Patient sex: F
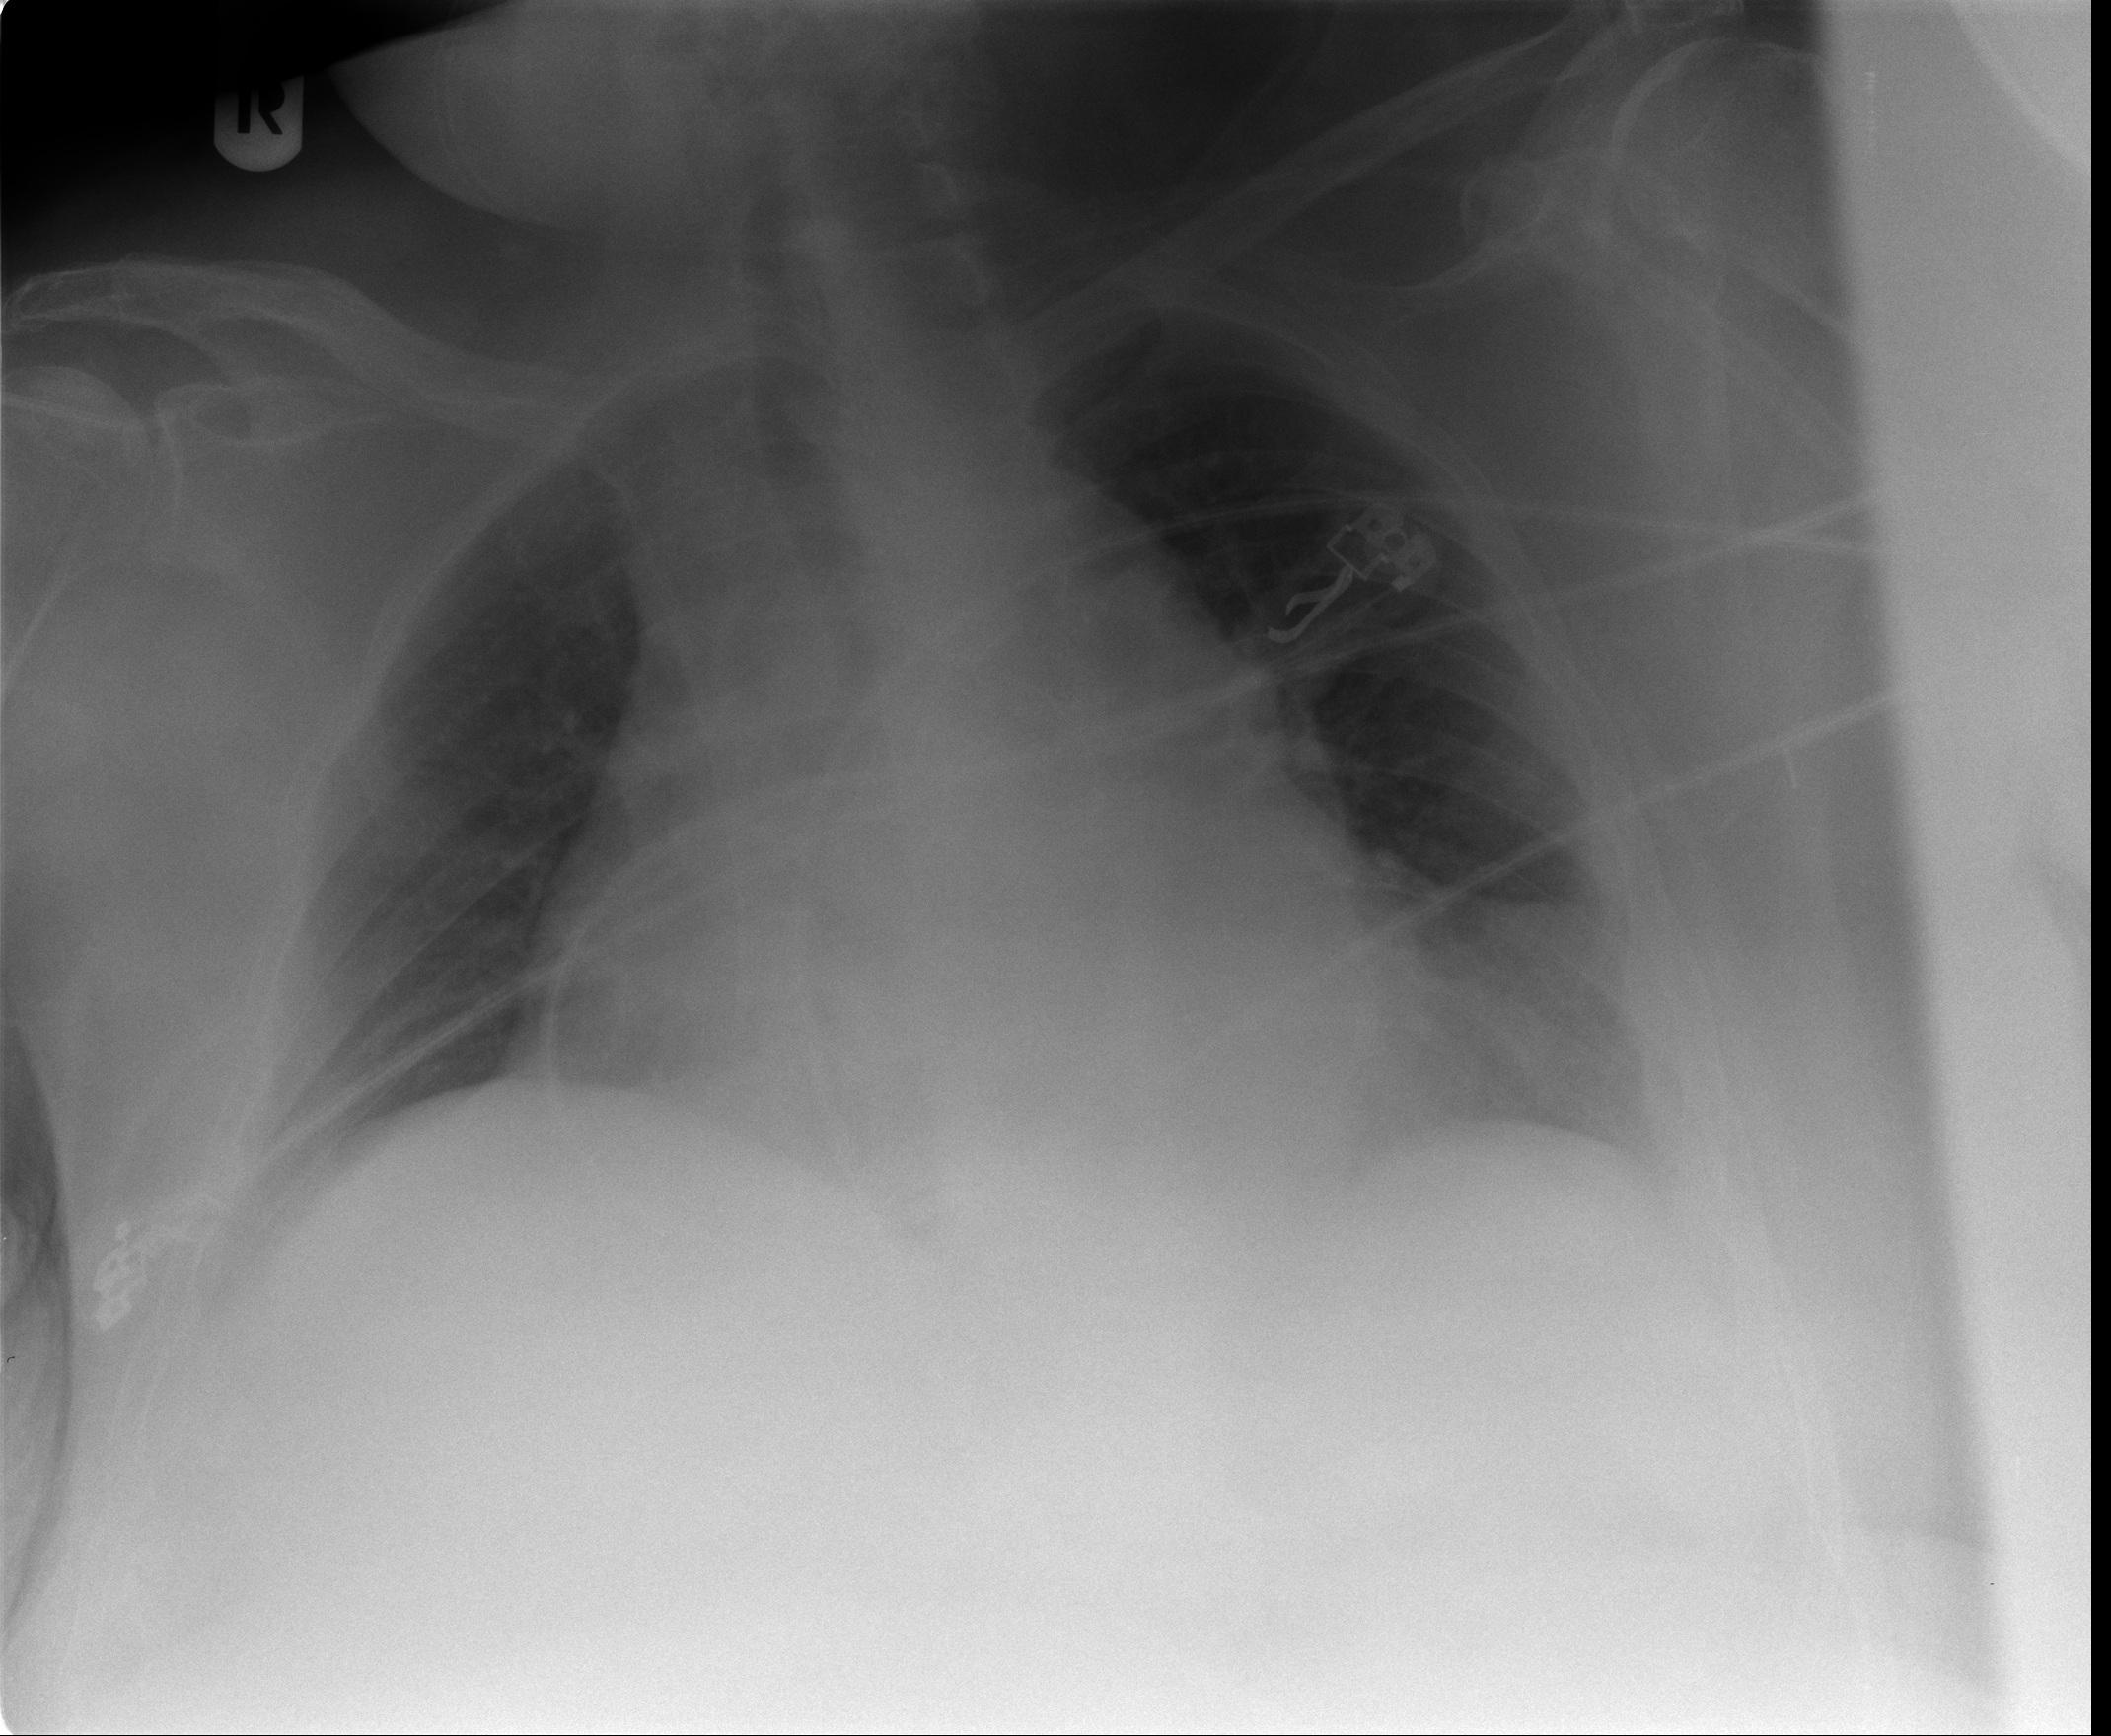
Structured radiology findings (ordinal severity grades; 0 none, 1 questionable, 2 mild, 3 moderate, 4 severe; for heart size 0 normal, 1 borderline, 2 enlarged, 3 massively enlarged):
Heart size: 2
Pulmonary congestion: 1
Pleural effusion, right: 0
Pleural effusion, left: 1
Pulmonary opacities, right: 0
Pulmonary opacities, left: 0
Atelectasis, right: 0
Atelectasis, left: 2